Aerial crown-view tile of a tropical tree (Barro Colorado Island, Panama), acquired 20250217:
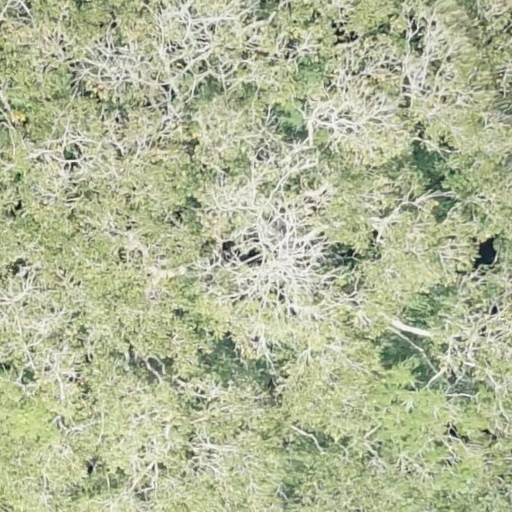
Species: Dipteryx oleifera
GBIF accepted scientific name: Dipteryx oleifera
Crown area: 718.326 m²